Question: Err,I have been pulling my hair thinking about a way from quite a few days.I have retrieved all contacts names and placed in an array using dictionary.
What I have is a model class holding a list of names,now I want to search the location of name in contacts list,depending on which I can retrieve the required contact image.
Initially googled and found out an unanswered question not pretty much similar to my requirement,the same can be glanced <URL>
I tried several ways,the below is one way I have implemented:
'''
- (UITableViewCell *)tableView:(UITableView *)tableView cellForRowAtIndexPath:(NSIndexPath *)indexPath
{
[self loadReminders];
ReminderClass *reminderToDisplay = [self.remindersArray objectAtIndex:indexPath.row];
UITableViewCell *cell = [tableView dequeueReusableCellWithIdentifier:kCellIdentifier];
// Now create the cell to display the reminder data
if (cell == nil)
{
cell = [[[UITableViewCell alloc] initWithStyle:UITableViewCellStyleDefault reuseIdentifier:kCellIdentifier] autorelease];
cell.textLabel.lineBreakMode = UILineBreakModeWordWrap;
cell.textLabel.numberOfLines = 0;
cell.textLabel.font = [UIFont fontWithName:@"Helvetica" size:17.0];
cell.textLabel.adjustsFontSizeToFitWidth = YES;
}
tableView.backgroundColor = [UIColor clearColor];
NSDateFormatter *dateFormat = [[[NSDateFormatter alloc]init]autorelease];
[dateFormat setDateFormat:kDateFormat];
NSDate *reminderDate = [dateFormat dateFromString:reminderToDisplay.Date];
[dateFormat setDateFormat:kMinDateFormat];
NSString *dateString = [dateFormat stringFromDate:reminderDate];
NSString *valueString = [NSString stringWithFormat:@"%@'s %@",reminderToDisplay.Name,reminderToDisplay.Event];
NSString *onString = [NSString stringWithFormat:@" on %@",dateString];
NSString *reminderDetailsString = [valueString stringByAppendingString:onString];
//Get the contact image based on name index from contact list
ABAddressBookRef addressBook = ABAddressBookCreate( );
CFStringRef reminderName = (CFStringRef)reminderToDisplay.Name;
CFArrayRef allPeople = ABAddressBookCopyPeopleWithName(addressBook, reminderName);
self.contactsList =[[[NSMutableArray alloc]init]autorelease];
CFIndex nPeople = ABAddressBookGetPersonCount(addressBook);
for ( int i = 0; i < nPeople; i++ )
{
ABRecordRef ref = CFArrayGetValueAtIndex(allPeople,i);
NSString *contactFirstNamePart = (NSString *)ABRecordCopyValue(ref,kABPersonFirstNameProperty);
NSString *contactFirstName = [[[NSString alloc] initWithString:contactFirstNamePart]autorelease];
NSString *contactLastNamePart = (NSString *)ABRecordCopyValue(ref, kABPersonLastNameProperty);
if (contactLastNamePart == nil)
{
self.contactName = contactFirstName;
}
else
{
NSString *contactLastName = [[[NSString alloc] initWithString:contactLastNamePart]autorelease];
NSString *contactLastNameString = [NSString stringWithFormat:@" %@",contactLastName];
self.contactName = [contactFirstName stringByAppendingString:contactLastNameString];
CFRelease(contactLastNamePart);
}
NSDictionary *contactsDictionary = [NSDictionary dictionaryWithObjectsAndKeys:self.contactName, kContactName, [NSNumber numberWithInt:i], kContactIndex, nil];
[self.contactsList addObject:contactsDictionary];
CFRelease(contactFirstNamePart);
}
NSDictionary *contactsDictionary = [self.contactsList objectAtIndex:indexPath.row];
self.contactName = [contactsDictionary objectForKey:kContactName];
int addressIndex = [[contactsDictionary objectForKey:kContactIndex]integerValue];
ABRecordRef recordReference = CFArrayGetValueAtIndex(allPeople, addressIndex);
if (ABPersonHasImageData(recordReference))
{
NSData *imageData = (NSData *)ABPersonCopyImageData(recordReference);
self.reminderImage = [UIImage imageWithData:imageData];
CFRelease(imageData);
}
CFRelease(allPeople);
CFRelease(addressBook);
UIImage *notificationImage = reminderImage;
if (notificationImage != nil)
{
UIImageView *imageView=[[[UIImageView alloc] initWithFrame:CGRectMake(240, 3, 70, 63)]autorelease];
imageView.backgroundColor=[UIColor clearColor];
[imageView setImage:notificationImage];
cell.accessoryView = imageView;
}
else
{
UIImageView *imageView=[[[UIImageView alloc] initWithFrame:CGRectMake(240, 3, 70, 63)]autorelease];
imageView.backgroundColor=[UIColor clearColor];
UIImage *defaultImage = [UIImage imageNamed:kDefaultImage];
[imageView setImage:defaultImage];
cell.accessoryView = imageView;
}
cell.textLabel.text = reminderDetailsString;
cell.accessoryType = UITableViewCellAccessoryDisclosureIndicator;
return cell;
}
'''

But I was unable to accomplish the required task.Can any one please guide me.
Thanks all in advance :)
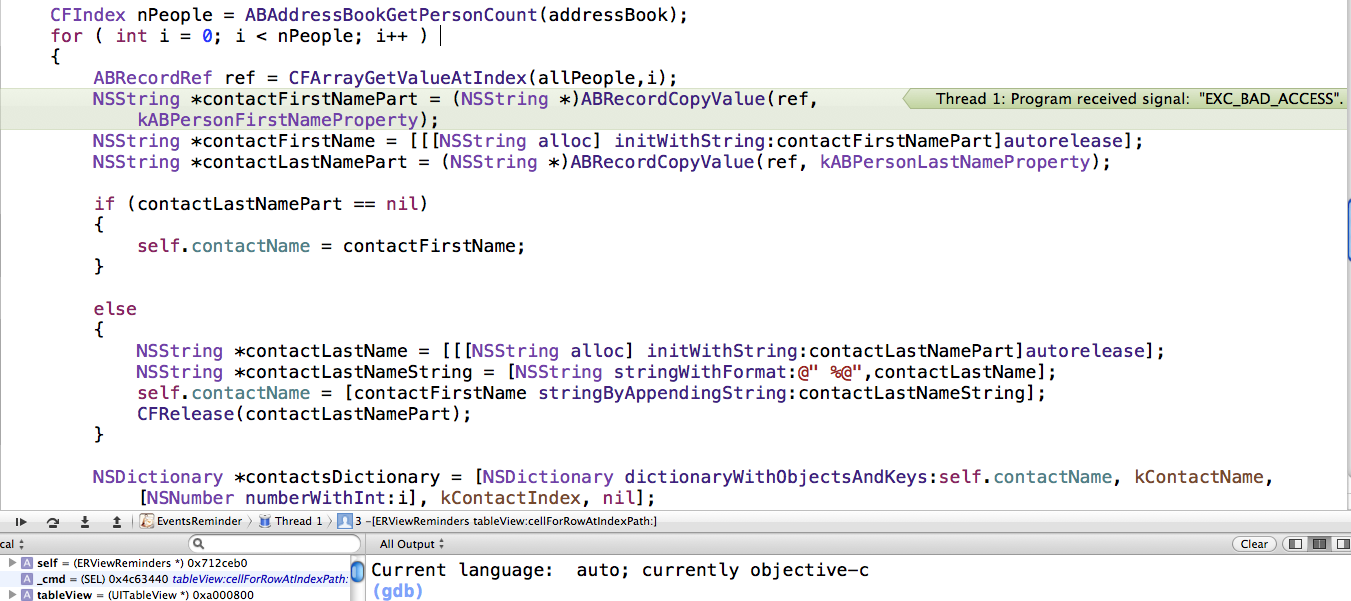
Answer: I am sharing the sample code snippet I used in one of my recent app. I have modified to fit it ur requirements and also please note that I have edited this in notepad and may have some typo errors.(Currently I dnt have mac to test it..:P)
Basic idea is to fill the datasource in viewDidLoad method and use that dataSource to update the tableView. Hope this will be an input to solve your problem.
'''
contactsToBeAdded=[[NSMutableArray alloc] init];
ABAddressBookRef addressbook = ABAddressBookCreate();
CFArrayRef allPeople = ABAddressBookCopyArrayOfAllPeople(addressbook);
CFIndex numPeople = ABAddressBookGetPersonCount(addressbook);
bool hasPhoneNumber = false;
for (int i=0; i < numPeople; i++) {
hasPhoneNumber = false;
ABRecordRef person = CFArrayGetValueAtIndex(allPeople, i);
ABMutableMultiValueRef phonelist = ABRecordCopyValue(person, kABPersonPhoneProperty);
CFIndex numPhones = ABMultiValueGetCount(phonelist);
if(numPhones > 0){
hasPhoneNumber = true;
}
if(hasPhoneNumber){
NSString *firstName=(NSString *)ABRecordCopyValue(person, kABPersonFirstNameProperty);
NSString *lastName=(NSString *)ABRecordCopyValue(person, kABPersonLastNameProperty);
CFTypeRef ABphone = ABMultiValueCopyValueAtIndex(phonelist, 0);
NSString *personPhone = (NSString *)ABphone;
NSMutableDictionary *dictToAdd = [[[NSMutableDictionary alloc]init]autorelease];
if(firstName != nil && firstName != NULL){
[dictToAdd setObject:firstName forKey:@"firstName"];
CFRelease(firstName);
}
else{
[dictToAdd setObject:@"" forKey:@"firstName"];
}
if(lastName != nil && lastName != NULL){
[dictToAdd setObject:lastName forKey:@"lastName"];
CFRelease(lastName);
}
else{
[dictToAdd setObject:@"" forKey:@"lastName"];
}
if(personPhone != nil && personPhone != NULL){
[dictToAdd setObject:personPhone forKey:@"mobile"];
CFRelease(ABphone);
}
else{
[dictToAdd setObject:@"" forKey:@"mobile"];
}
//Get the first name and last name added to dict and combine it to full name
NSString *firstName = [dictToAdd objectForKey:@"firstName"];
NSString *lastName = [dictToAdd objectForKey:@"lastName"];
NSString *fullName = [firstName stringByAppendingString:lastName];
//Now check whether the full name is same as your reminderToDisplay.Name
if(reminderToDisplay.Name isEqualToString:fullName )
{
CFDataRef imageData = ABPersonCopyImageData(person);
UIImage *image = [UIImage imageWithData:(NSData *)imageData];
if(image != nil && image != NULL){
[dictToAdd setObject:image forKey:@"image"];
CFRelease(imageData);
}
else{
[dictToAdd setObject:[UIImage imageNamed:TEMP_IMG] forKey:@"image"];
}
}
[contactsToBeAdded addObject:dictToAdd];
}
CFRelease(phonelist);
}
CFRelease(allPeople);
CFRelease(addressbook);
[self.tableView reloadData];
'''
'''
return contactsToBeAdded.count;
'''
'''
static NSString *CellIdentifier = @"Cell";
UITableViewCell *cell = [tableView dequeueReusableCellWithIdentifier:CellIdentifier];
if (cell == nil)
{
cell = [[[UITableViewCell alloc] initWithStyle:UITableViewCellStyleDefault reuseIdentifier:CellIdentifier]autorelease];
}
NSDictionary *contactToAdd;
//This way you can get the data added in viewDidLoad method
contactToAdd = [contactsToBeAdded objectAtIndex:indexPath.row];
NSString *fName = (NSString *)[contactToAdd objectForKey:@"firstName"];
NSString *lName = (NSString *)[contactToAdd objectForKey:@"lastName"];
UIImage *contactImg = (UIImage*)[contactToAdd objectForKey:@"image"];
'''